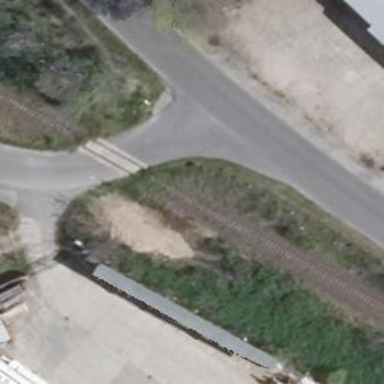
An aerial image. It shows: Railway signal.